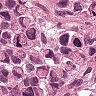
Metastatic tissue present: yes